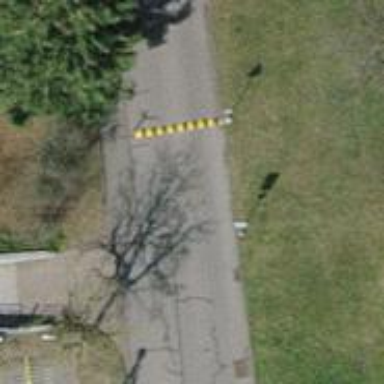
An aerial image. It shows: Bump for traffic calming.